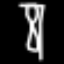
Label: hourglass